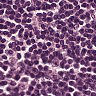
Metastatic tissue present: no